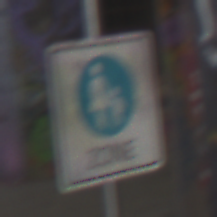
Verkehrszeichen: BeginnFussgaengerzone
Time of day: Midday
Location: Roofed (Special)
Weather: Overcast
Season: NotSpecified
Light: Natural